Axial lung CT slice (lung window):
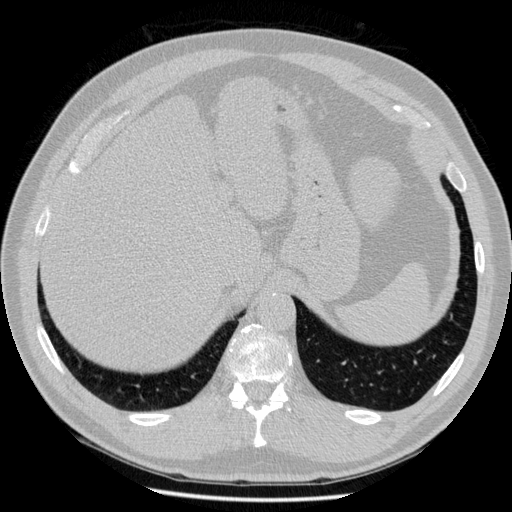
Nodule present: no